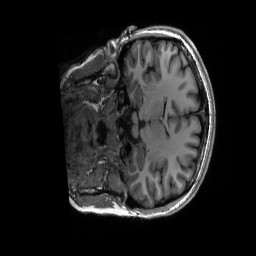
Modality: T1w
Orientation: coronal
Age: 22
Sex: female
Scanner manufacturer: siemens
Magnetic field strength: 3 T
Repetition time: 2.53 s
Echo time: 0.0033 s